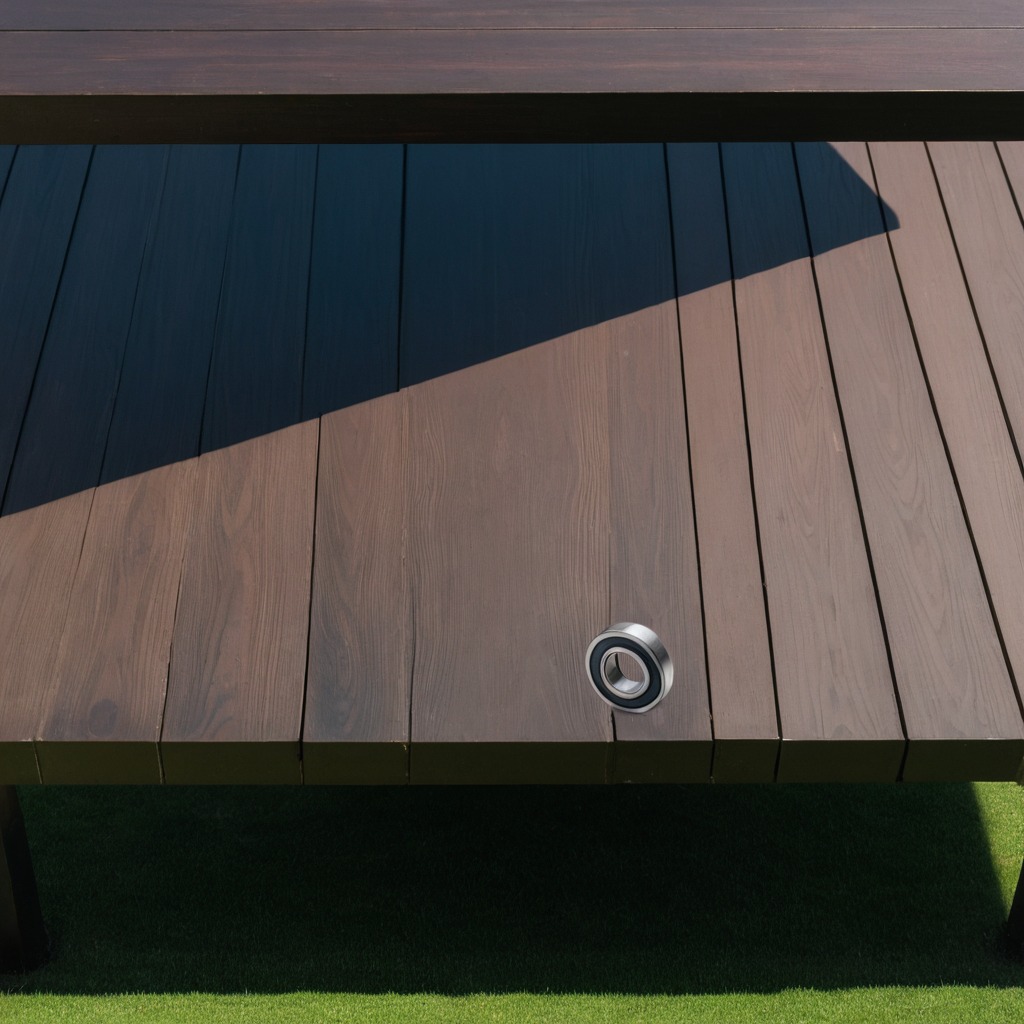
A metal ball bearing is lying on the workbench.